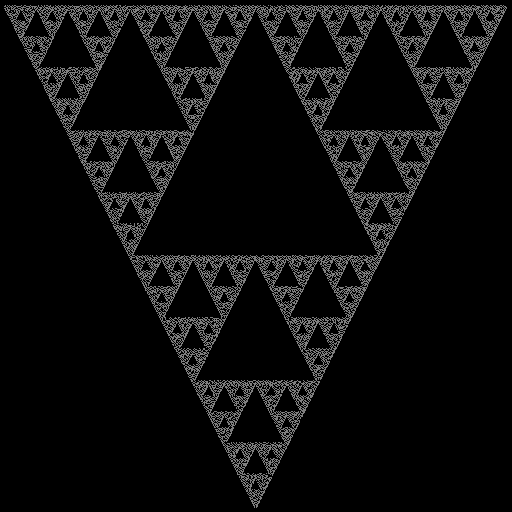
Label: sierpinski_gasket